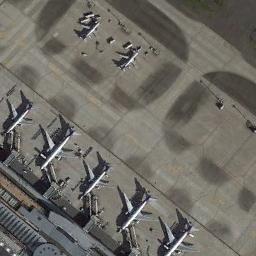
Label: airplane